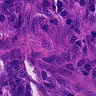
Metastatic tissue present: yes